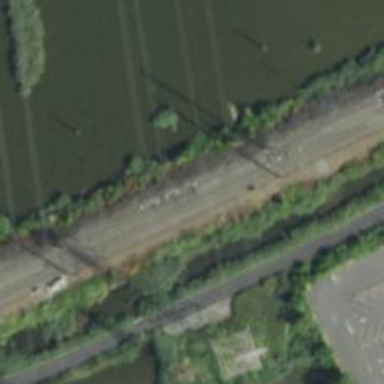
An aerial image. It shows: Railway track with contact line for electrification.